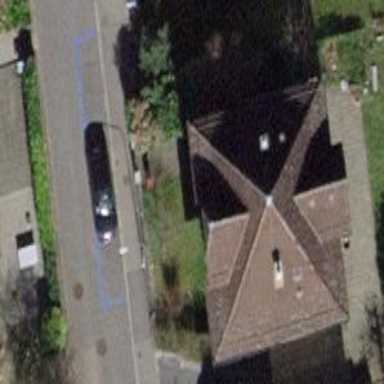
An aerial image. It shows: House with pyramidal roof shape.